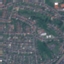
Land use / land cover: Residential